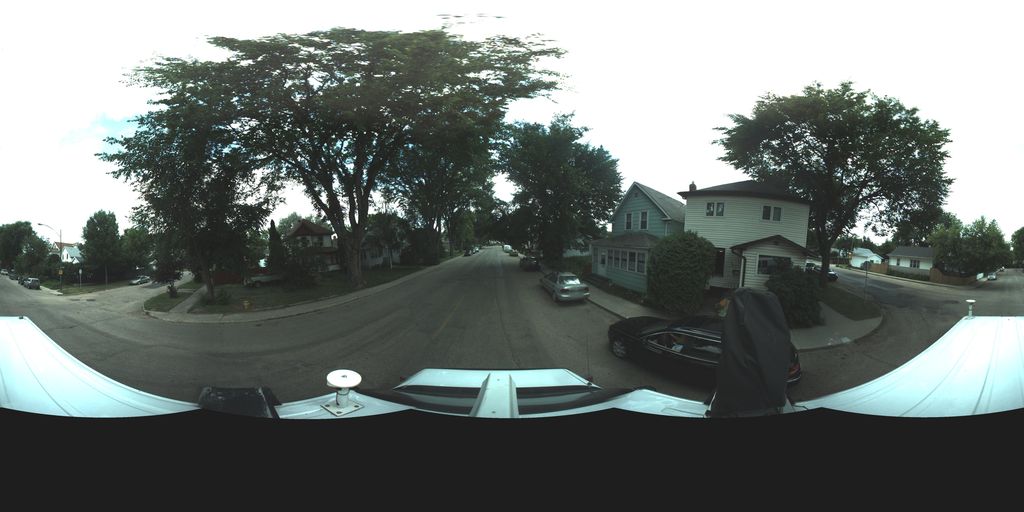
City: saskatoon